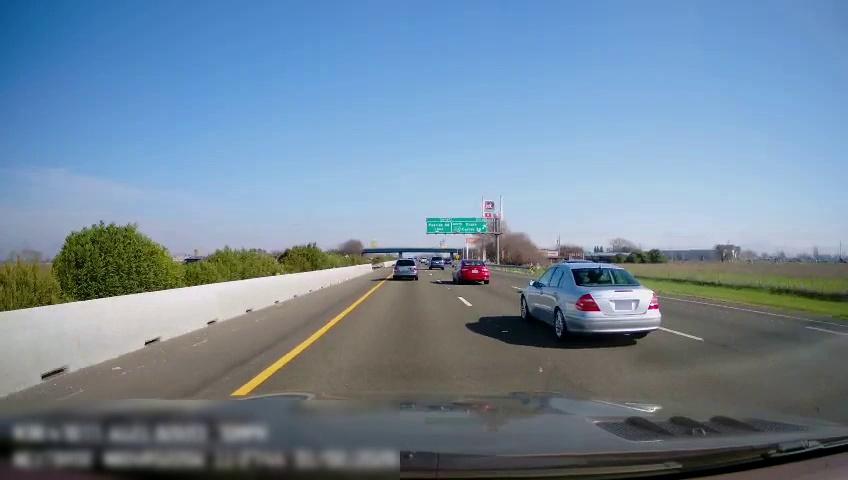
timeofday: Day
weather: Sunny
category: Drivable Space
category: Vehicles | Van
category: Vehicles | SUV
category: Vehicles | Car
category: Vehicles | Car
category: Vehicles | SUV
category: Vehicles | Car
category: Lanes | Current Lane
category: Lanes | Current Lane
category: Lanes | Alternate Lane
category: Lanes | Alternate Lane
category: Traffic | Signs